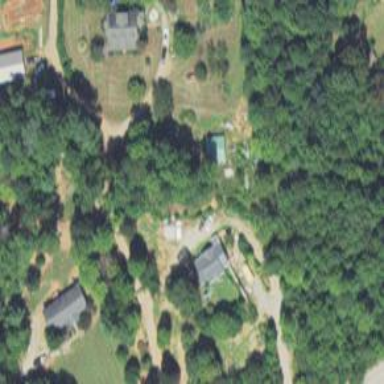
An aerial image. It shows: Driveway.